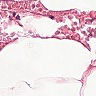
Metastatic tissue present: no